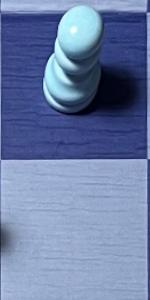
Label: Empty